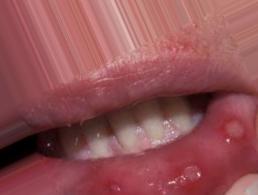
Condition: Mouth Ulcer